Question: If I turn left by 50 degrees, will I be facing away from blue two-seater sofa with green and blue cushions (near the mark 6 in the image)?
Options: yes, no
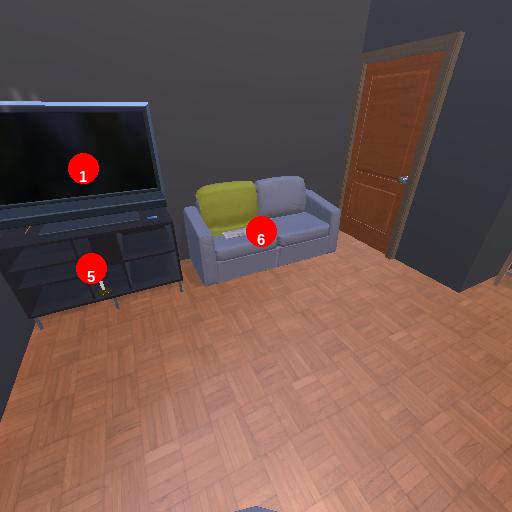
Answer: yes